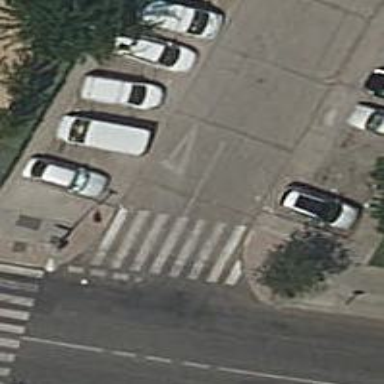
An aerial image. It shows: Marked road crossing.